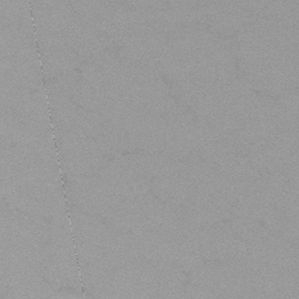
Label: frost